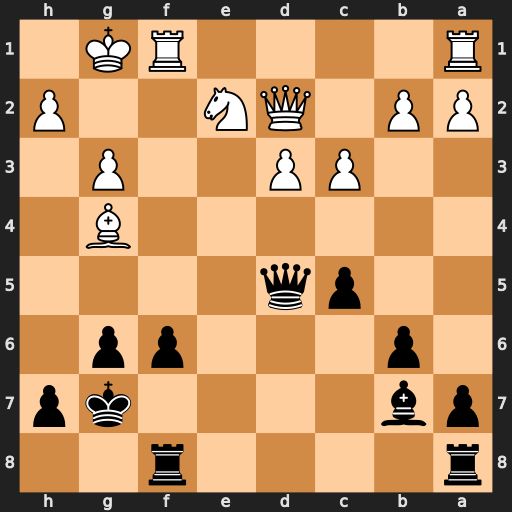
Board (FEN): r4r2/pb4kp/1p3pp1/2pq4/6B1/2PP2P1/PP1QN2P/R4RK1
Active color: b
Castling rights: -
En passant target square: -
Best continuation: Qg2#